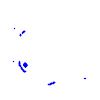
Particle: electron